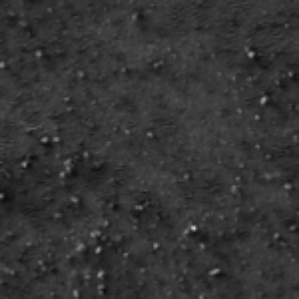
Label: frost